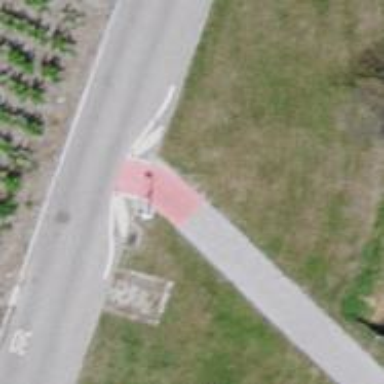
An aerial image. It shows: Footway with surface of fine gravel.